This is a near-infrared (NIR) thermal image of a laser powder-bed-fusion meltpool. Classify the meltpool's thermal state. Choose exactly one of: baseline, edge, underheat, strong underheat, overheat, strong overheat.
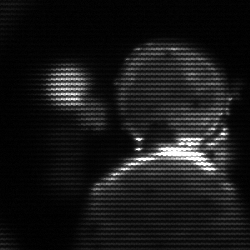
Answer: edge